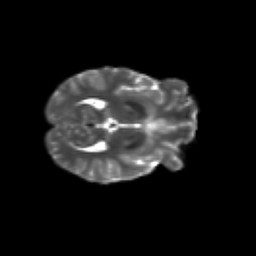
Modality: T2w
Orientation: axial
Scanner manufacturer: siemens
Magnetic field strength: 3 T
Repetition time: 9.2 s
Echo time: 0.084 s